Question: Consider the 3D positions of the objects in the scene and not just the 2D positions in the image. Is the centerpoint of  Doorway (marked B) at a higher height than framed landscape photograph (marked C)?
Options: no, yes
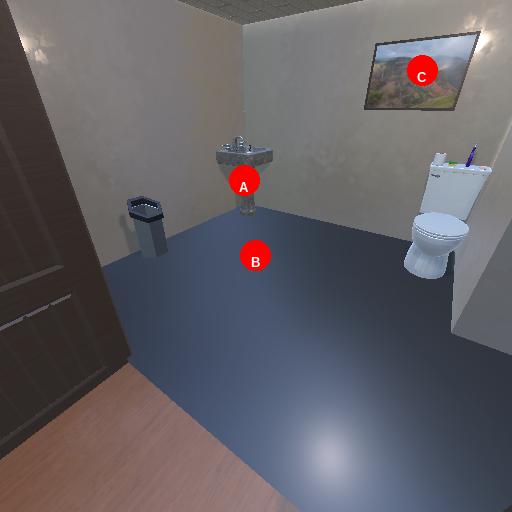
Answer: no